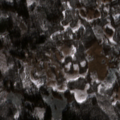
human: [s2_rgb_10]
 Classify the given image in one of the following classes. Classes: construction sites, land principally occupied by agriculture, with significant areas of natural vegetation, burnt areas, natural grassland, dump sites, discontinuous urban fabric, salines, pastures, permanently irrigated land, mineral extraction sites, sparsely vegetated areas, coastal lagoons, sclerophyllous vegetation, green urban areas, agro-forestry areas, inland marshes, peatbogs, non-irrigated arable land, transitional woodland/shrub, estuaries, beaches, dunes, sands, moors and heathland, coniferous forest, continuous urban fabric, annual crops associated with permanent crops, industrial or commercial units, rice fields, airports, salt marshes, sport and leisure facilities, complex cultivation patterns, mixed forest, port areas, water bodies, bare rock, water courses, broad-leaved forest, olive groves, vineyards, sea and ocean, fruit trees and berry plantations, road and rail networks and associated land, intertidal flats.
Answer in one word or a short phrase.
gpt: land principally occupied by agriculture, with significant areas of natural vegetation, mixed forest, transitional woodland/shrub